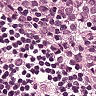
Metastatic tissue present: yes